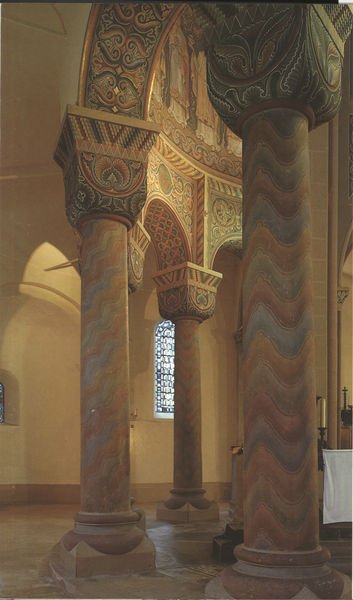
Titel: St. Godehard in Hildesheim
Standort: Hildesheim, St. Godehard (EU - D - Nds)
Schlagwörter: blau, fuß, schatten, weiß, gelb, bunt, fenster, glas, licht, marmor, raum, säule, säulen, rot, tuch, malerei, muster, ornament, architektur, sockel, bild, innenraum, tischdecke, kirche, boden, innen, pflanzen, kreis, rund, farbig, wellen, bogen, farbe, rundbogen, kuppel, ornamente, verzierung, wandgemälde, kerze, streifen, kerzen, bemalt, foto, fotografie, bögen, gang, arkade, gewölbe, dom, mosaik, altar, kapitelle, kathedrale, kapitell, altarraum, apsis, chor, islam, arkadengang, gänge, rundgang, bägen, apostel